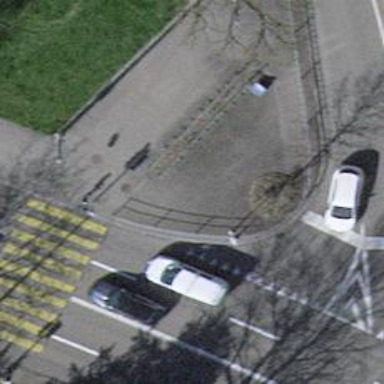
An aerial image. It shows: Bicycle repair station is available.